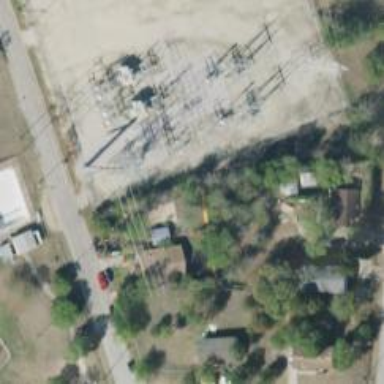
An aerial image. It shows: Switch used for power control.